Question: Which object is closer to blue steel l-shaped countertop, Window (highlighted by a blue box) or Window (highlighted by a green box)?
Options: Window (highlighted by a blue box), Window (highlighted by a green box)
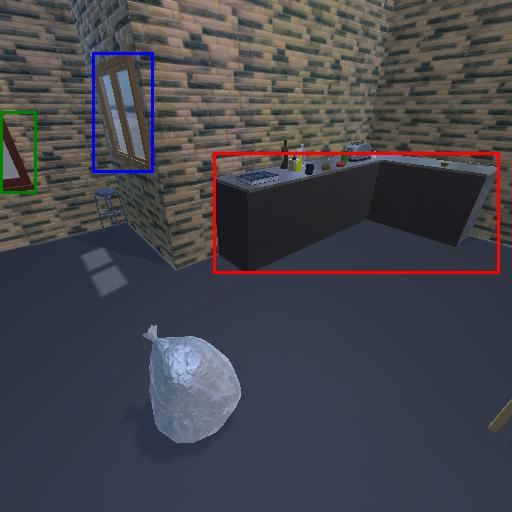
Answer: Window (highlighted by a blue box)